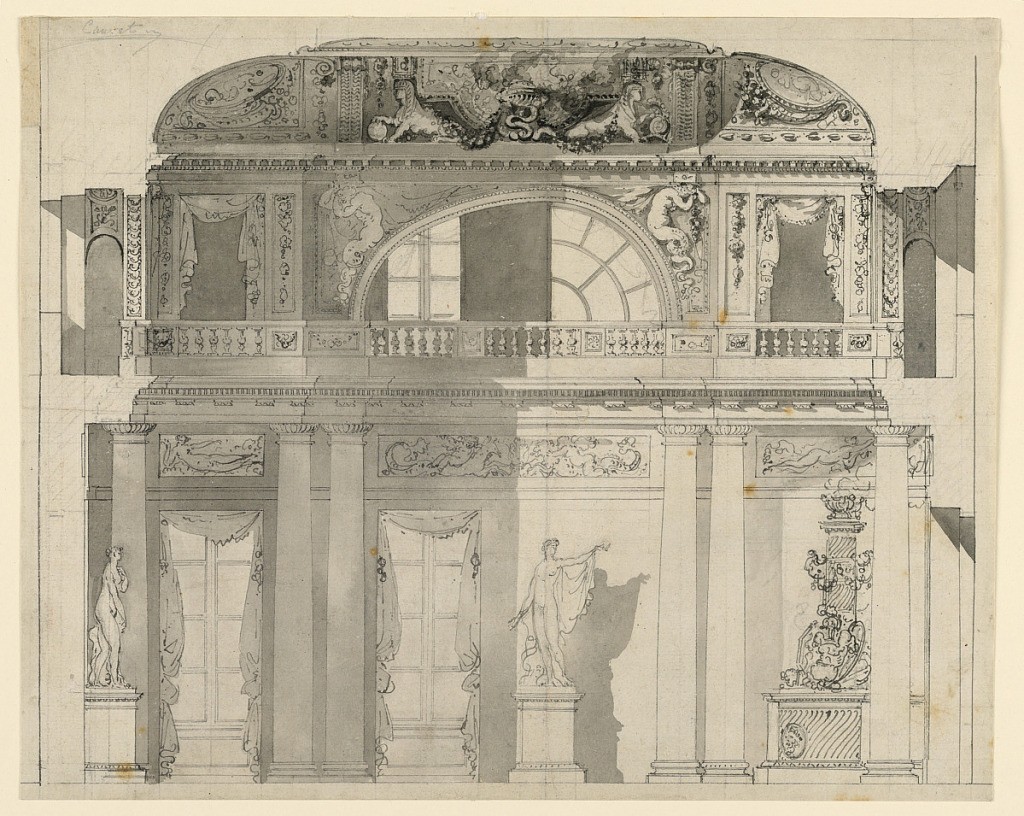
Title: Design for a Salon, with Statues of Apollo and Venus
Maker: Gilles Paul Cauvet, French, 1731–1788
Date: ca. 1785
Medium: Pen and Chinese ink, brush and watercolor, graphite on laid paper
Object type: Drawing
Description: Two design options are presented for this gallery and second story with balustrade. On the left, a statue of Venus stands at the far end of the halway perpendicular to two windows. On the right, a classical military monument frames the far right bay and a statue of Apollo at the center. The second floor has a window in the shape of a half circle.